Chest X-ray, PA view. Patient: 38 years old, sex M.
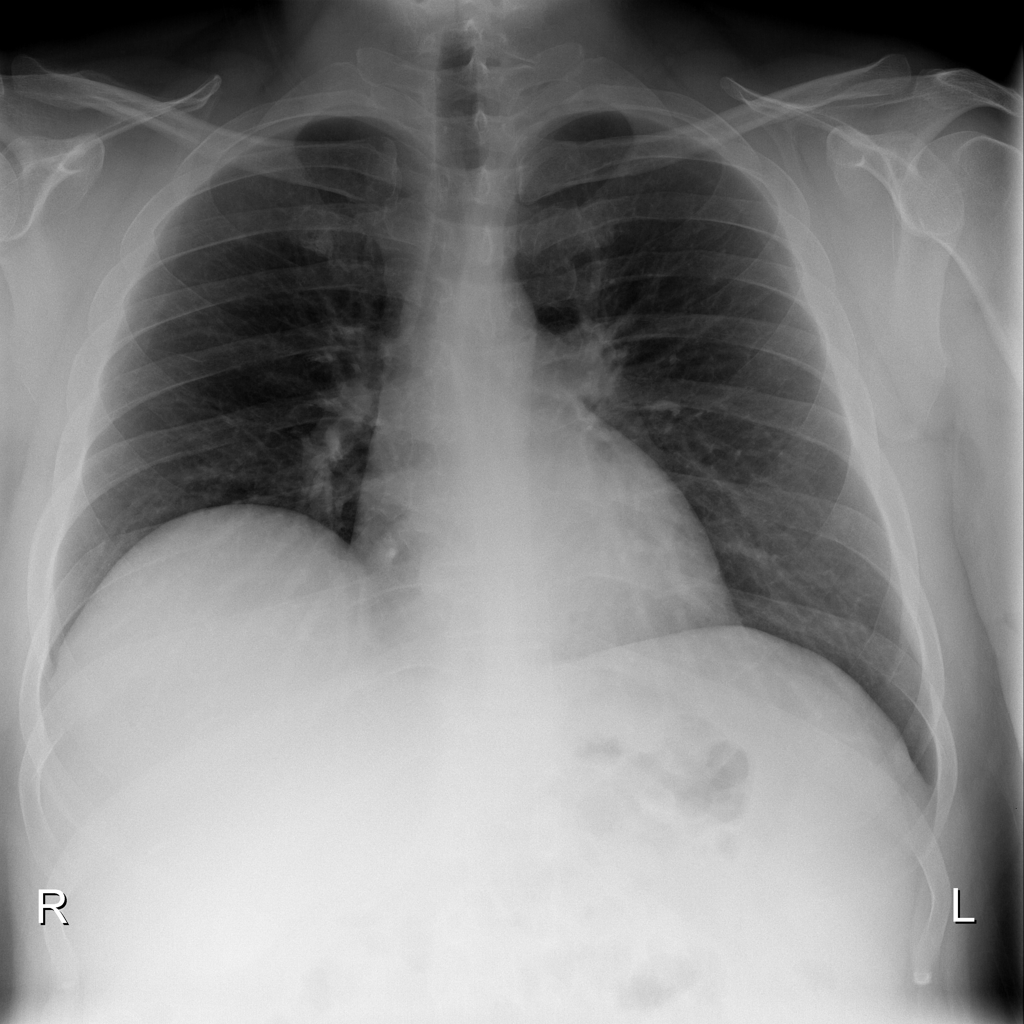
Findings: No Finding